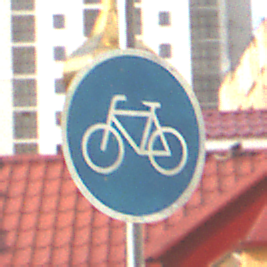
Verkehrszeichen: Radweg
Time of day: MorningAfternoon
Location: Outdoor (Urban)
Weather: PartlyCloudy
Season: NotSpecified
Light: Natural